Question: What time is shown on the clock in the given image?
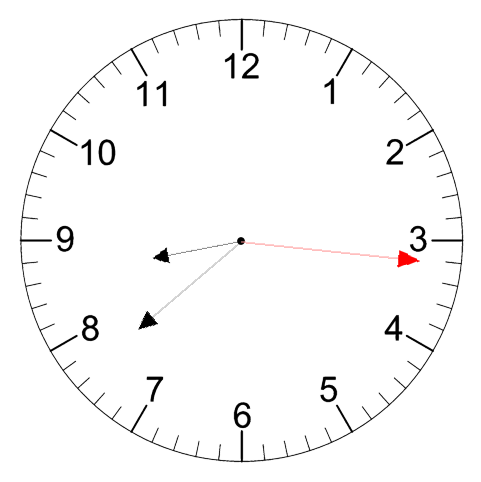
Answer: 08:38:16